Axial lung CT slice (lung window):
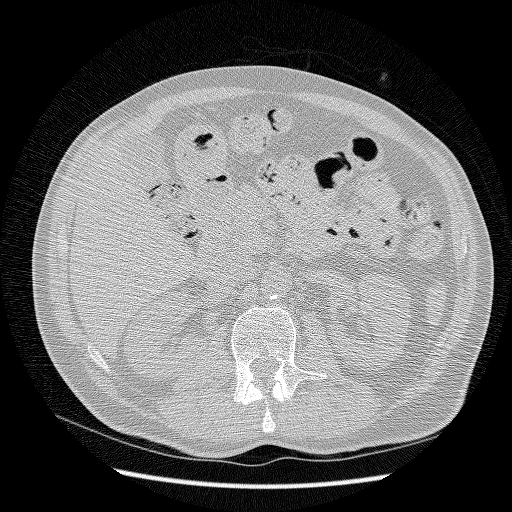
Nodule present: no